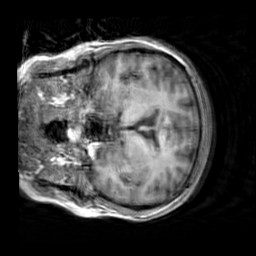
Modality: T1w
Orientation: coronal
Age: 19
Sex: female
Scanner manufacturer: siemens
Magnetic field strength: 3 T
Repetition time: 2.3 s
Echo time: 0.00303 s